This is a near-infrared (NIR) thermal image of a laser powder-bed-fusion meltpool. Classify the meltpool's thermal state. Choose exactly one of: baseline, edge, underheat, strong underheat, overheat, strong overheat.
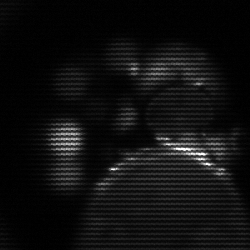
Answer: baseline